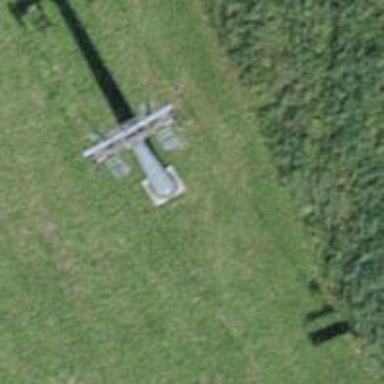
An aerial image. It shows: Pylon used for aerialway.